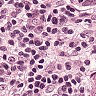
Metastatic tissue present: yes